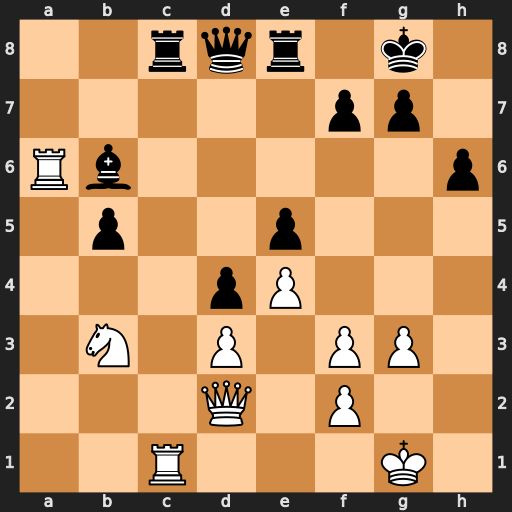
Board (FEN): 2rqr1k1/5pp1/Rb5p/1p2p3/3pP3/1N1P1PP1/3Q1P2/2R3K1
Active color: w
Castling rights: -
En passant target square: -
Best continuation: Rxc8 Qxc8 Rxb6